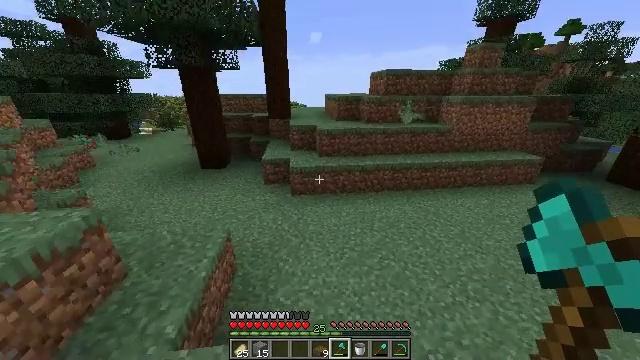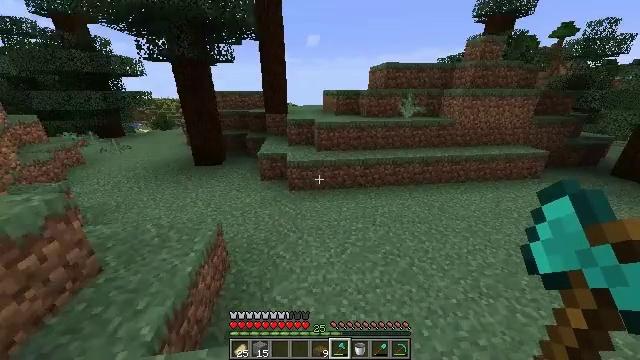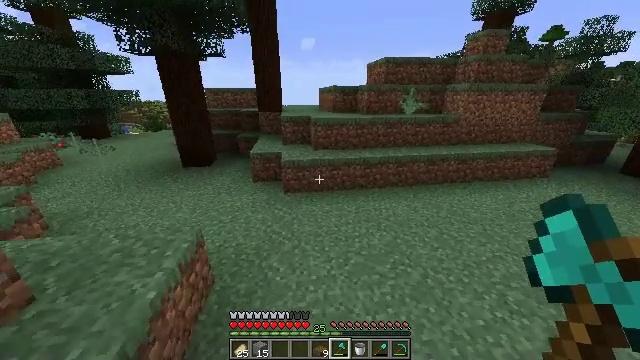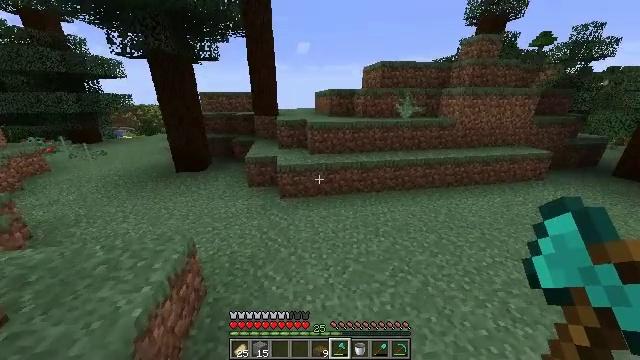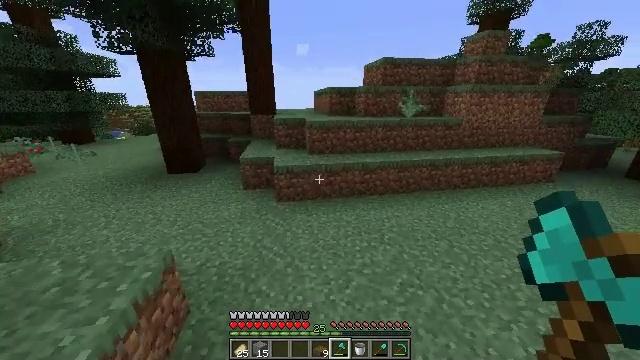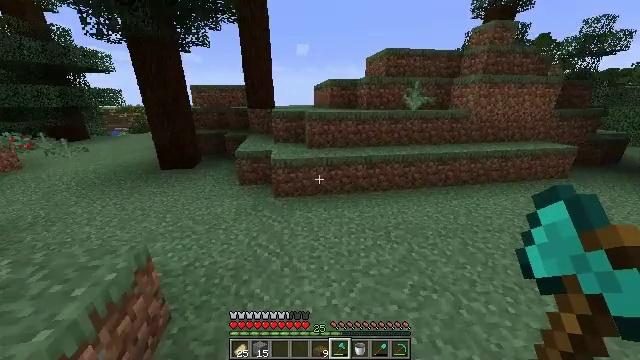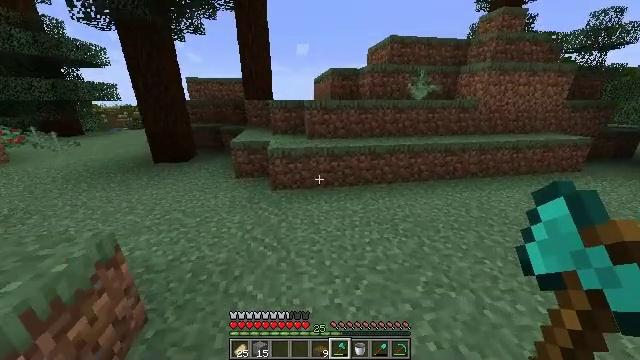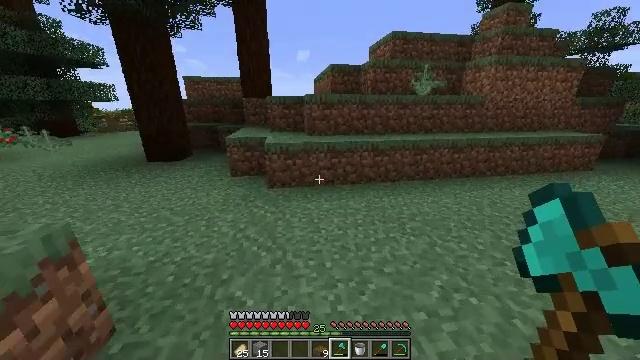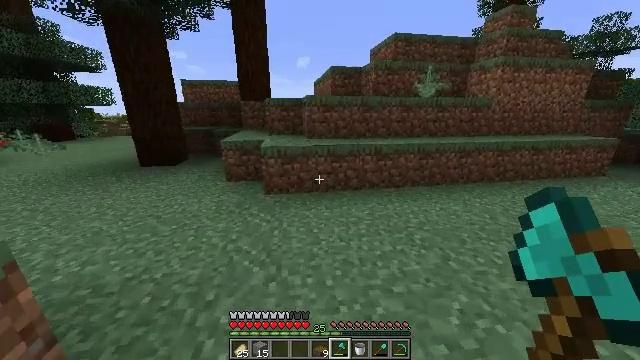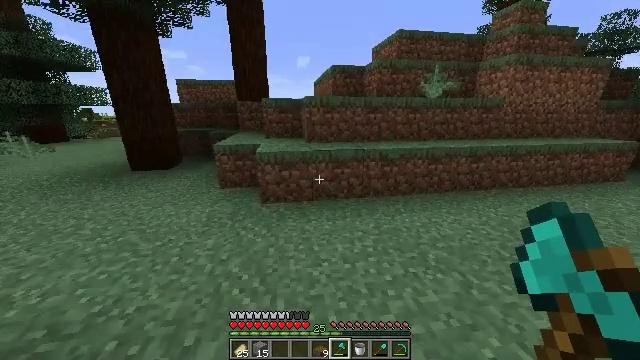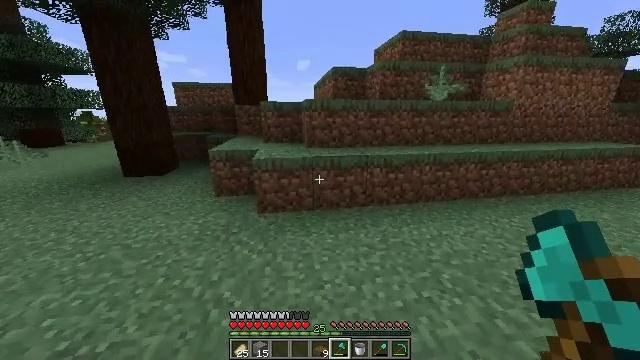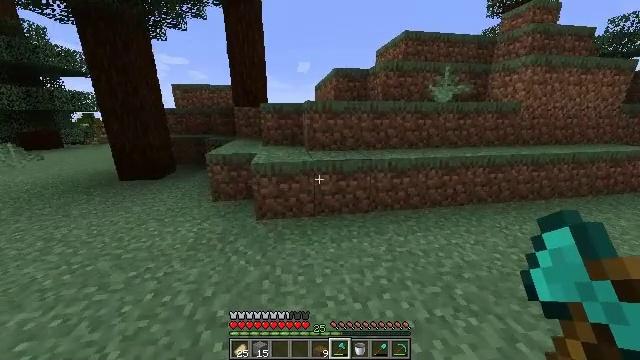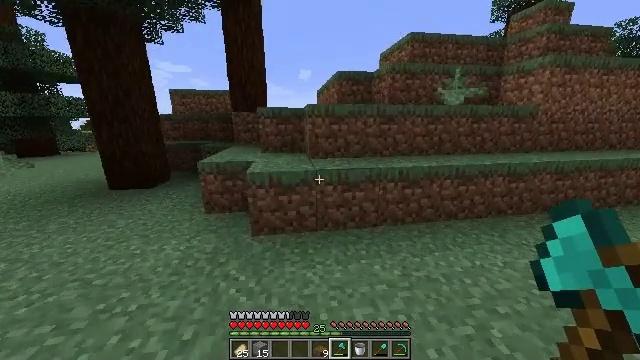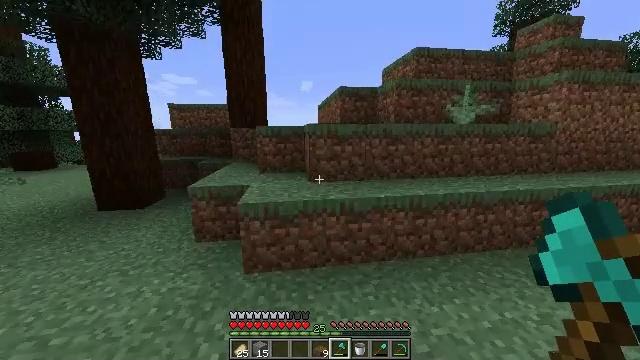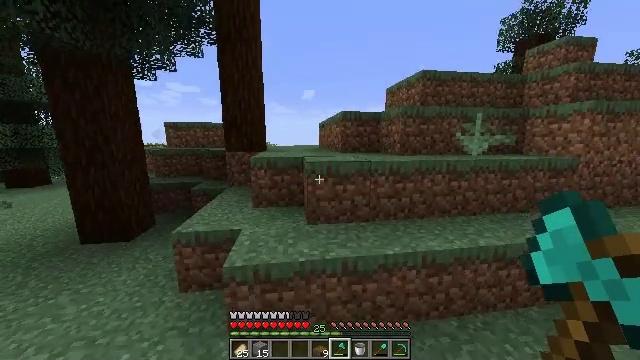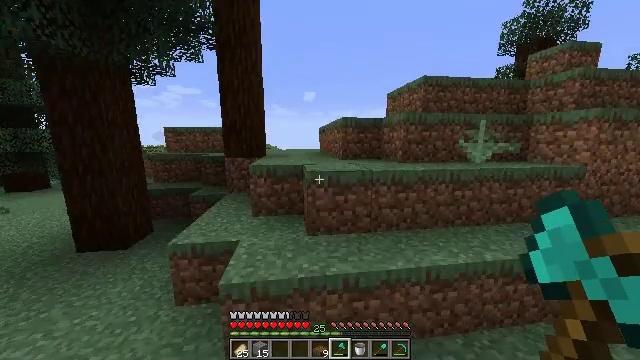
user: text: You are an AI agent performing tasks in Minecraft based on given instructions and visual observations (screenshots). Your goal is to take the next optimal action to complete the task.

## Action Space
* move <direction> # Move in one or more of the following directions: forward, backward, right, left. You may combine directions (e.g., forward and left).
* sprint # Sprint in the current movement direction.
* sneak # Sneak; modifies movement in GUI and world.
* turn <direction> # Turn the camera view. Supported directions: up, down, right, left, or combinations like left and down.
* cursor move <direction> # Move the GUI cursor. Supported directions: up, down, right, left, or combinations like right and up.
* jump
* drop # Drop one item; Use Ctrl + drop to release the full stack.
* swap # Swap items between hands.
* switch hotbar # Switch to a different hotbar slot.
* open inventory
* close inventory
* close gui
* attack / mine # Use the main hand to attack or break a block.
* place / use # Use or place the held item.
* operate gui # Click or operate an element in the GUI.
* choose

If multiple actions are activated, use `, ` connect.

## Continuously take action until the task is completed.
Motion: motion action
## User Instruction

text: Kill mobs.
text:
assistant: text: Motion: move forward
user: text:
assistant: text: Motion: move forward, turn right
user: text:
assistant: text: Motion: move forward, turn right
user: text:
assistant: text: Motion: move forward, sprint
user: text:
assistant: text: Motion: move forward, sprint
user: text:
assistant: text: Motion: move forward, sprint
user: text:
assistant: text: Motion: move forward, sprint, turn up
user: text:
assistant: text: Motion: move forward, turn up
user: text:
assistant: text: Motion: move forward
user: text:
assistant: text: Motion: move forward
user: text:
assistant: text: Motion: move forward
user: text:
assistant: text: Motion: move forward, turn up
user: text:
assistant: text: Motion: move forward, turn up, jump
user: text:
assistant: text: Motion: move forward, turn up, jump
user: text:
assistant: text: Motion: move forward, jump
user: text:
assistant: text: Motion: move forward, jump
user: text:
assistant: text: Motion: move forward, jump
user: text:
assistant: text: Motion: move forward, jump
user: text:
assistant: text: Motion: move forward, jump
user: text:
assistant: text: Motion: move forward, jump
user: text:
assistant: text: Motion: move forward, jump
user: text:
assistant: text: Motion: move forward, sprint, jump
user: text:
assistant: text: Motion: move forward, sprint, jump
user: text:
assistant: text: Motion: move forward, sprint, turn right, jump
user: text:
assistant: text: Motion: move forward, sprint, jump
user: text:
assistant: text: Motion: move forward, jump
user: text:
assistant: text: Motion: move forward, jump
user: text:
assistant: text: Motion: move forward, jump
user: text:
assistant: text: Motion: move forward, jump
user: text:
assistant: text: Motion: move forward, jump